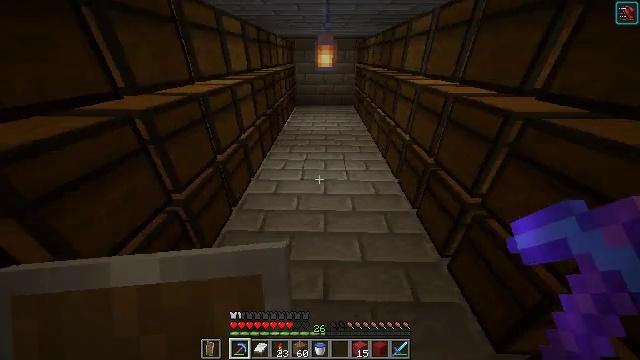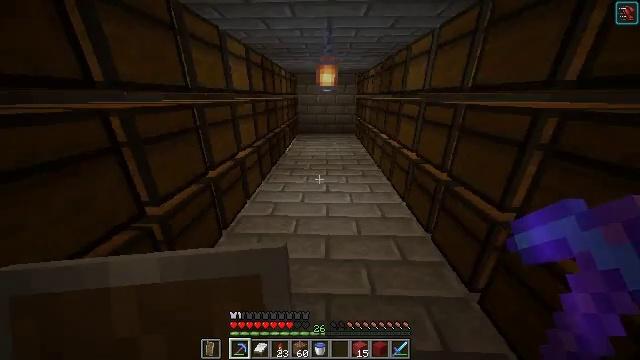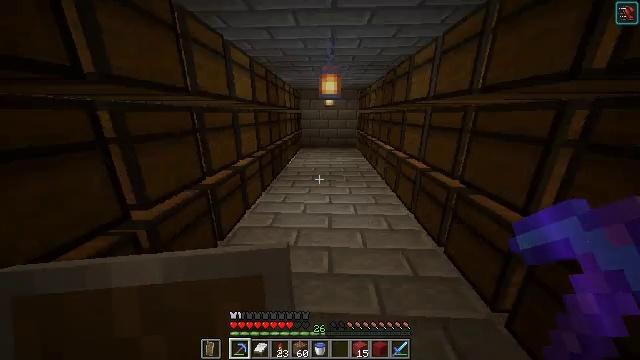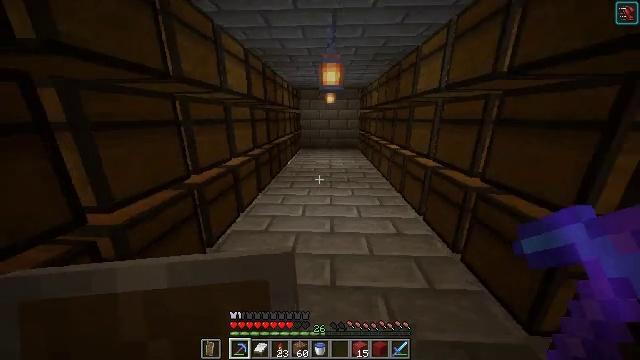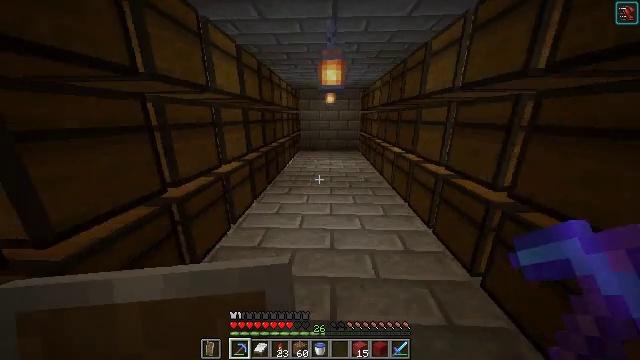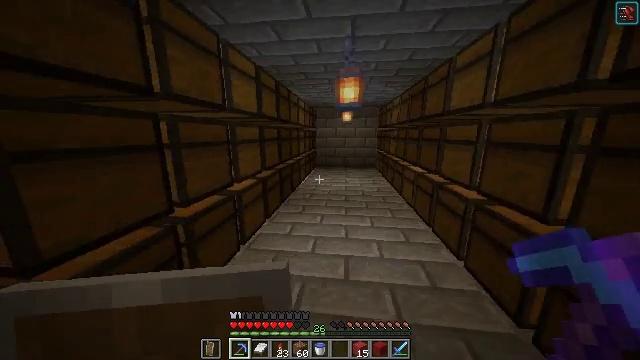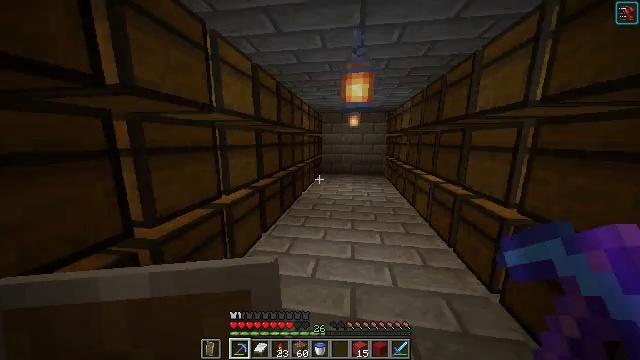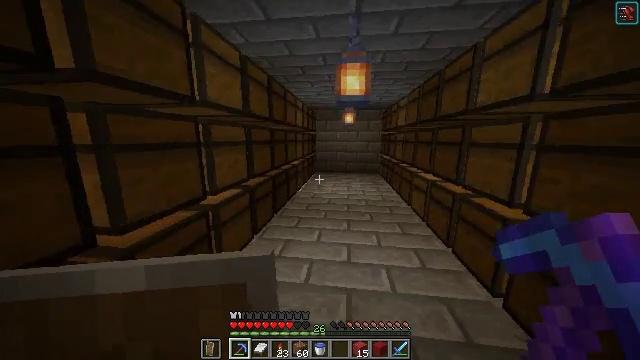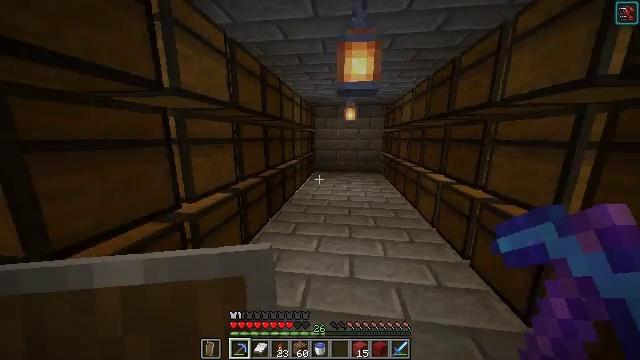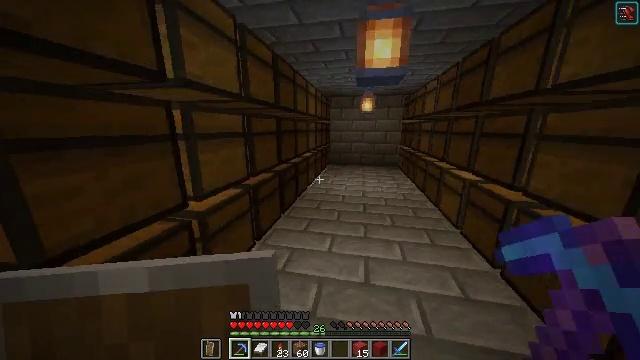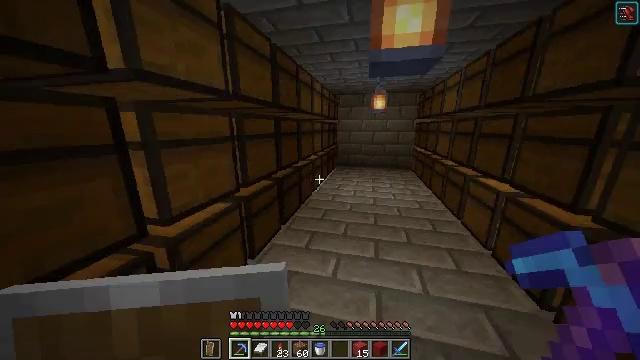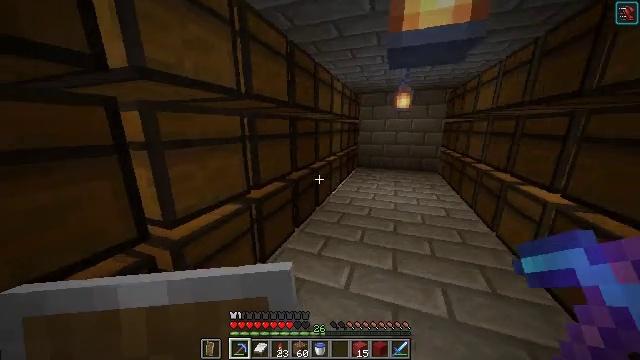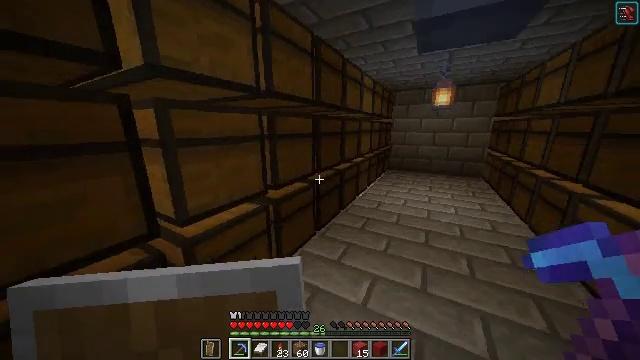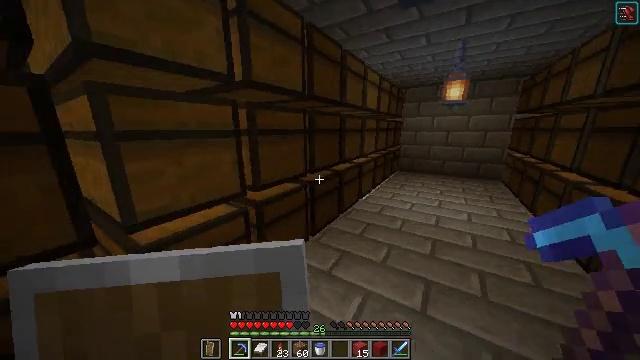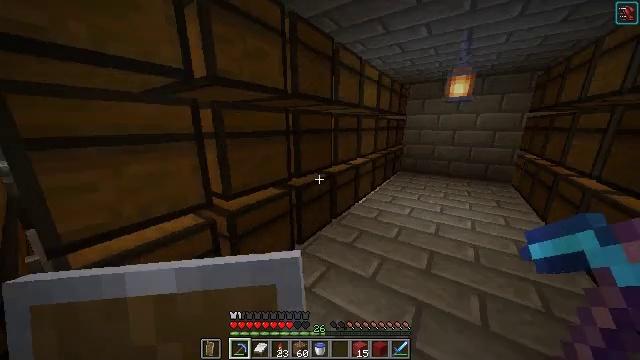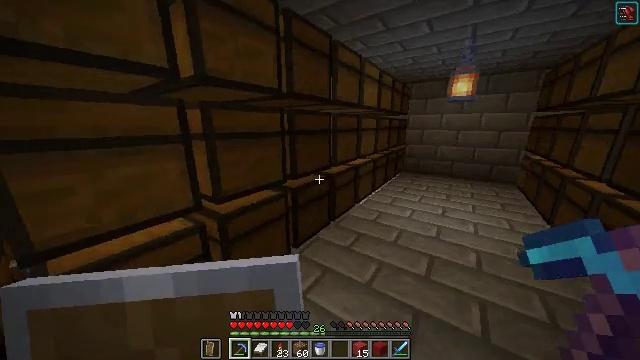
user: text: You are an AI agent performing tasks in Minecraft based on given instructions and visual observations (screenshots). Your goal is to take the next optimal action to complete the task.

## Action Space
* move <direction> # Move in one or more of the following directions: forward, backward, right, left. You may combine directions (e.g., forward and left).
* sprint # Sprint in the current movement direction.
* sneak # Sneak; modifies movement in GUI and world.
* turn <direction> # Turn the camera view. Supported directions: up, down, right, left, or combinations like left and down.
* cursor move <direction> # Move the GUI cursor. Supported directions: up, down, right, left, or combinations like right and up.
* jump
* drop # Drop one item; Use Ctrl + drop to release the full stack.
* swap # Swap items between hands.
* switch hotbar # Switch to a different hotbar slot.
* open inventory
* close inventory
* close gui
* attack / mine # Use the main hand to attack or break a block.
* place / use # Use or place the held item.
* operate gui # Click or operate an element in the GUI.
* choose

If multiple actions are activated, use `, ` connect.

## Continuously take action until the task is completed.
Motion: motion action
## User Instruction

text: Take blue dye and craft blue concrete powder.
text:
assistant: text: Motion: move forward, turn up
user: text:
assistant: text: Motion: move forward, turn up
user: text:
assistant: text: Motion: move forward
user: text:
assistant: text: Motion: move forward
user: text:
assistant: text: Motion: move forward, turn left and up
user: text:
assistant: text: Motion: move forward, turn left and up
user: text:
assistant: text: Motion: move forward, turn right
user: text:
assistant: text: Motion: move forward
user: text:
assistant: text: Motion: move forward, turn left and down
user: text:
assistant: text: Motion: move forward and move right, turn left
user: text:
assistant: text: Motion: move forward and move right, turn left
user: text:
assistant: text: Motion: move forward and move right, turn left
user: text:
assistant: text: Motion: move forward and move right, turn left
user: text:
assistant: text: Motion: move forward and move right, turn left
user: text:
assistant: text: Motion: move forward and move right
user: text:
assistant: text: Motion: move forward and move right, turn left
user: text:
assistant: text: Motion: move forward and move right, turn left
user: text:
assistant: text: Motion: move forward and move right, turn left
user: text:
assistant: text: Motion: move forward and move right
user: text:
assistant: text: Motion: move forward and move right, turn left
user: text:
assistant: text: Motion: move forward and move right
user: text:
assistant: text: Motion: move forward and move right, turn left
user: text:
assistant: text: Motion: move forward and move right
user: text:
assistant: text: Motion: move forward and move right, turn left
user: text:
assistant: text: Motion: move forward and move right
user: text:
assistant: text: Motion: move forward and move right, turn left and up
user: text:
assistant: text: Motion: move forward and move right, turn up
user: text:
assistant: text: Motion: move forward and move right, turn up
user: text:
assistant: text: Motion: move forward and move right, turn left and up
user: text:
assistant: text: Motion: turn left and up